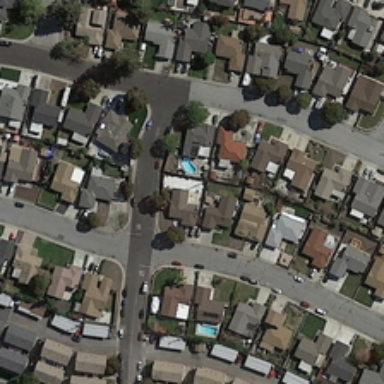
The residential buildings on both sides of the road are neatly arranged .